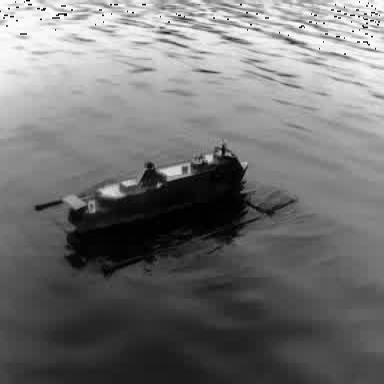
There is a container_ship in the infrared image.